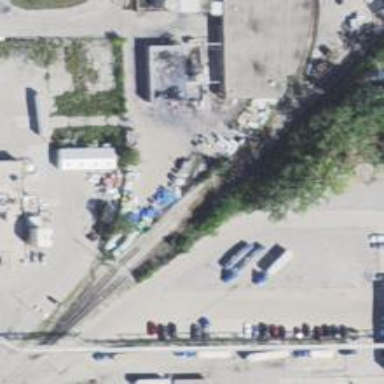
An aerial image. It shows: Abandoned railway yard.